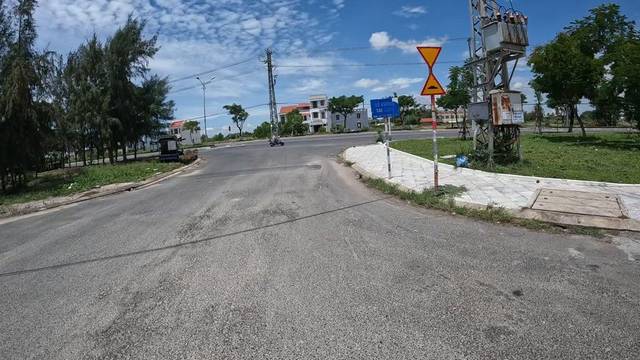
Region: Vietnam
Coordinates: 15.913, 108.336